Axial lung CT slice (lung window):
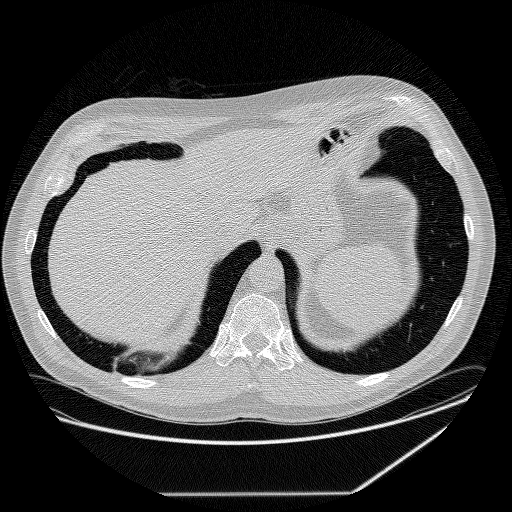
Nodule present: no